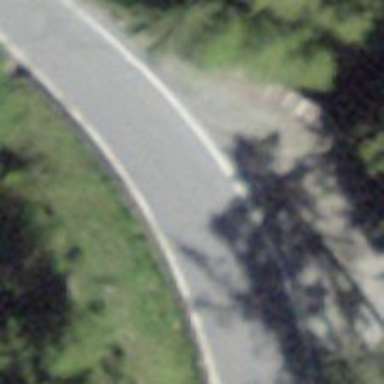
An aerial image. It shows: Tertiary road.